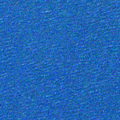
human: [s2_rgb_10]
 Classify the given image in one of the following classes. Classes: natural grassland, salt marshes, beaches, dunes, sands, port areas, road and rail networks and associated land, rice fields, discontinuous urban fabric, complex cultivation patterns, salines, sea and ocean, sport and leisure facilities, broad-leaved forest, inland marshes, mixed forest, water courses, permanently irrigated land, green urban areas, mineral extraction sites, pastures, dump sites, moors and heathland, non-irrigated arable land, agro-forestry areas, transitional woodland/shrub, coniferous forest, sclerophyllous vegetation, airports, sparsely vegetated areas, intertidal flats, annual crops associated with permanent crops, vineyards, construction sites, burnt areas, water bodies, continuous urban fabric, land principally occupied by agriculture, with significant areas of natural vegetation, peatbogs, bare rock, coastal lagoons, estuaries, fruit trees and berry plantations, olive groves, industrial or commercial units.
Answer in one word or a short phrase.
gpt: sea and ocean